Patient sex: F
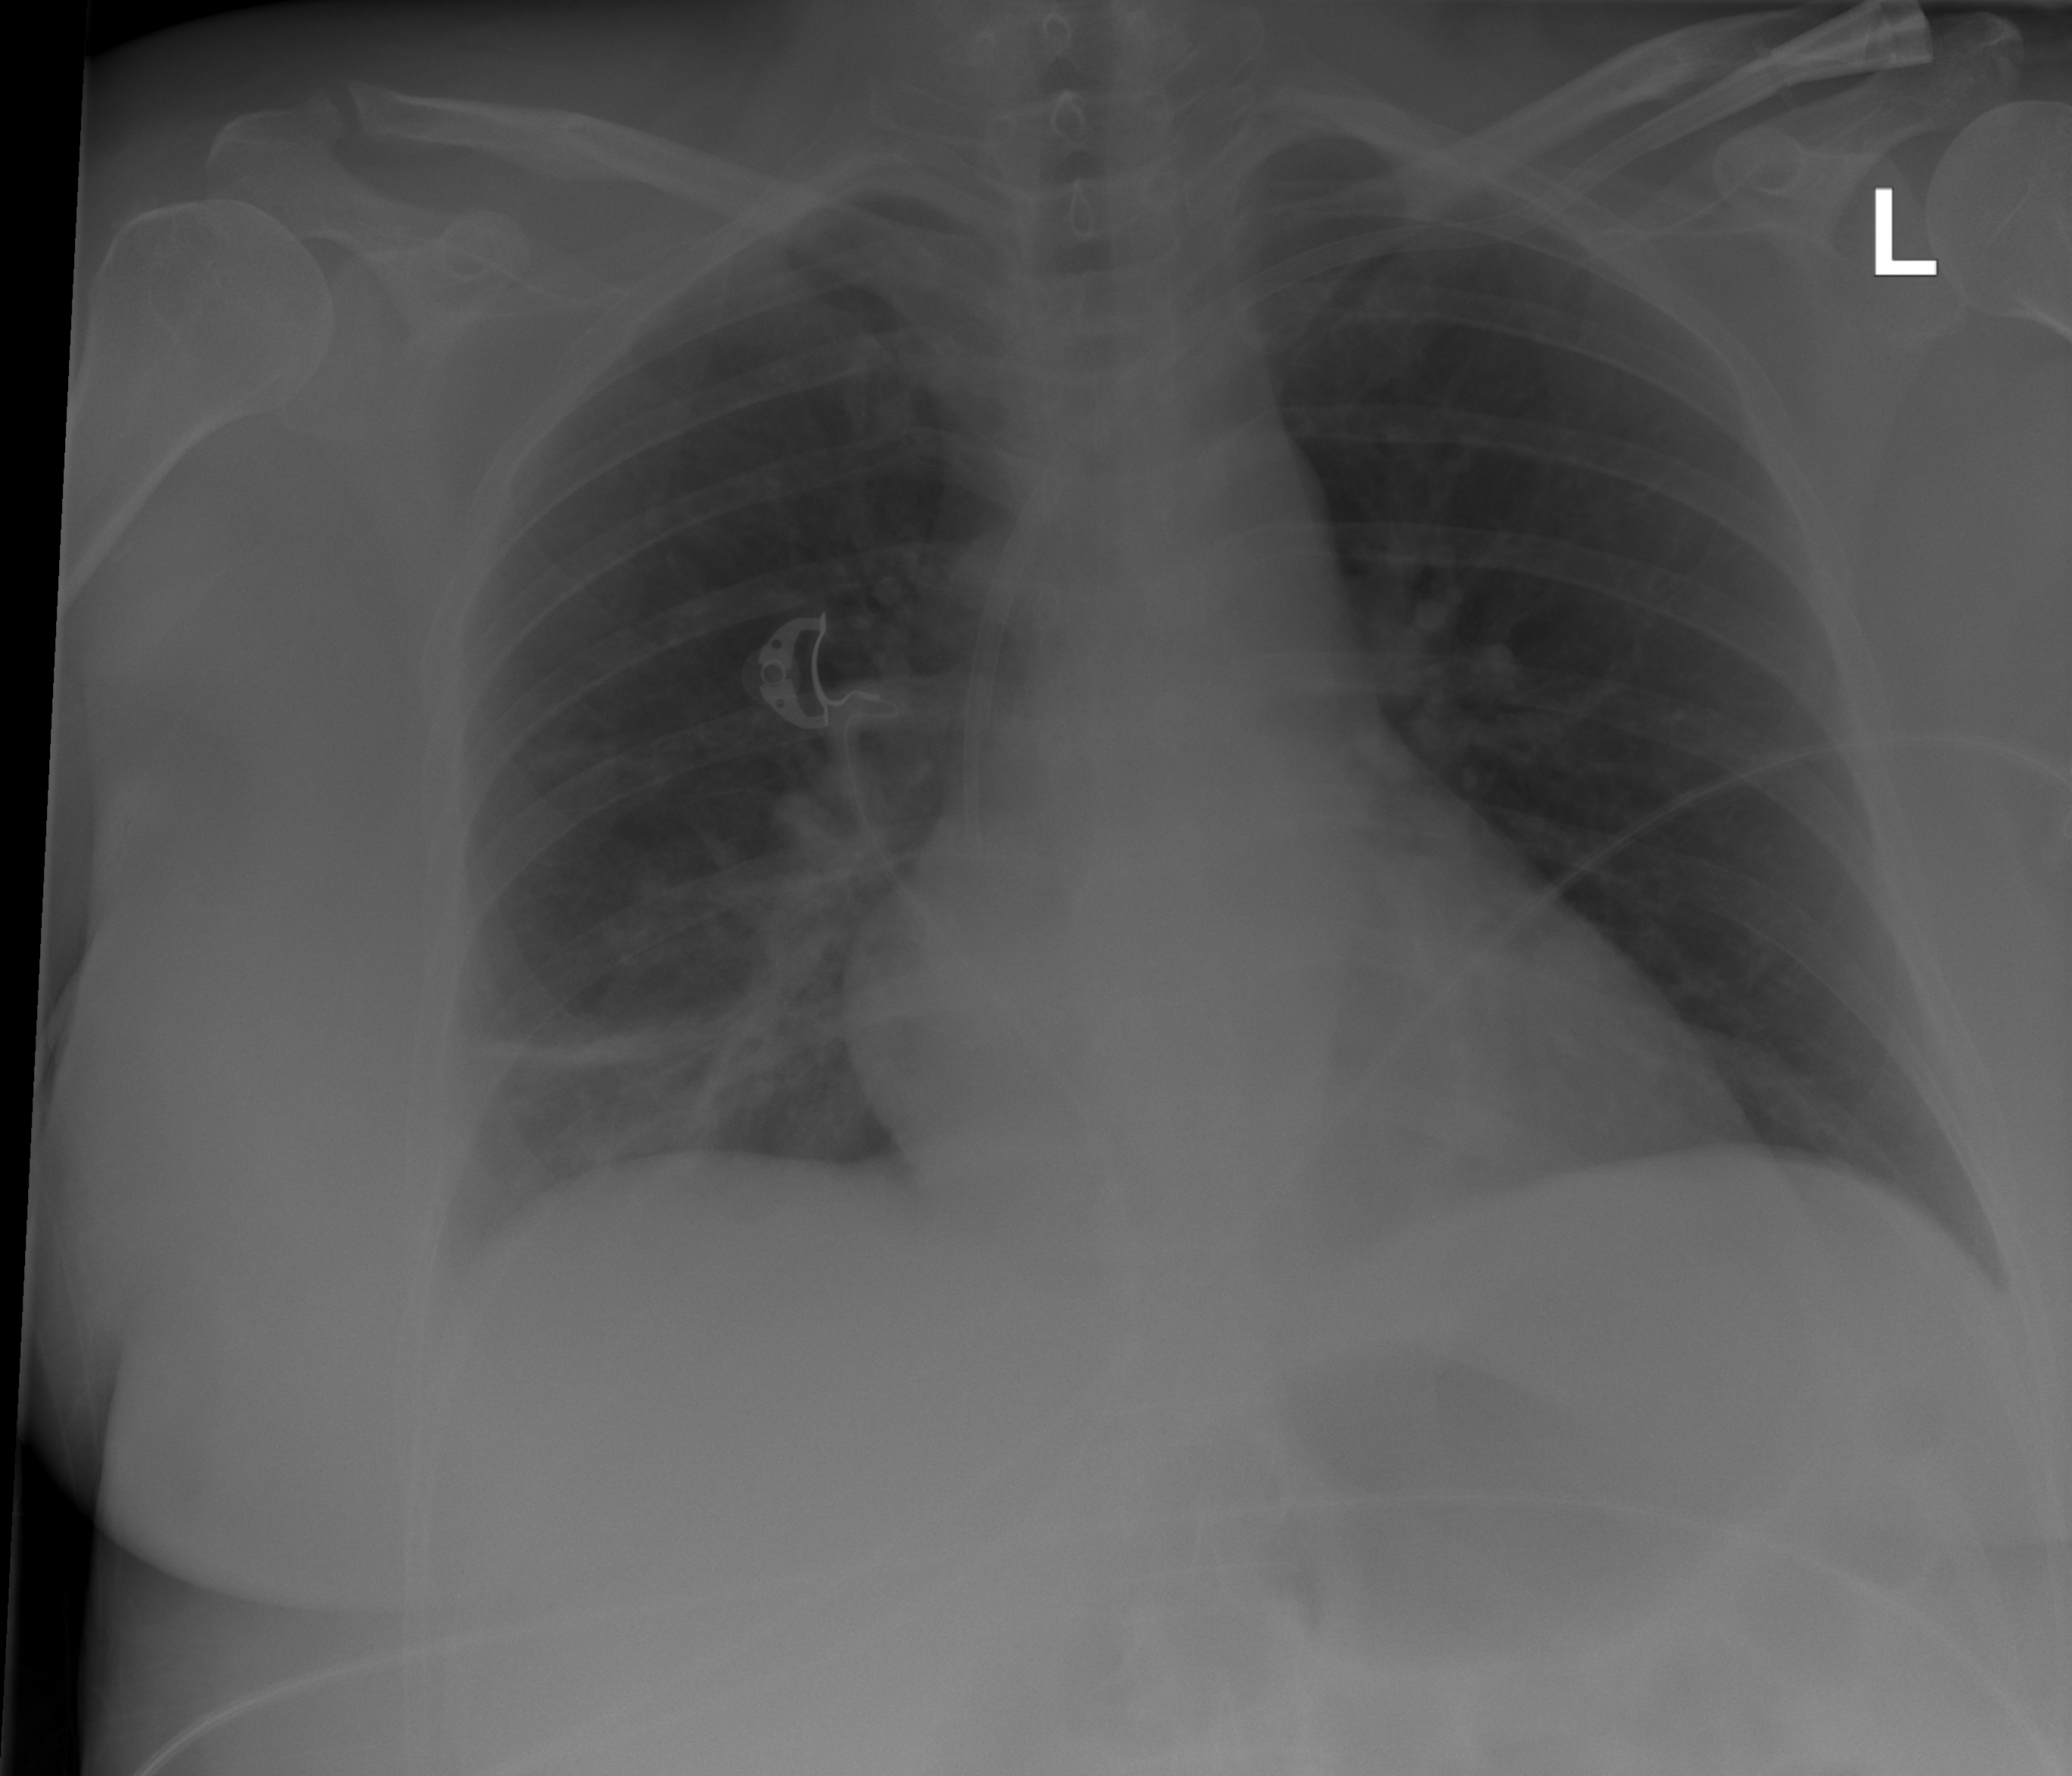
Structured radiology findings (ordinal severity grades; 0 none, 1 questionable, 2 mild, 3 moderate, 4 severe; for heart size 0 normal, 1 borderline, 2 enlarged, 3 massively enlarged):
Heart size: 0
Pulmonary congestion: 0
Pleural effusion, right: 0
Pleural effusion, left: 0
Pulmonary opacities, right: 2
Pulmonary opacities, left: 0
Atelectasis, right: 2
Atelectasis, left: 0